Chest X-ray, AP view. Patient: 73 years old, sex F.
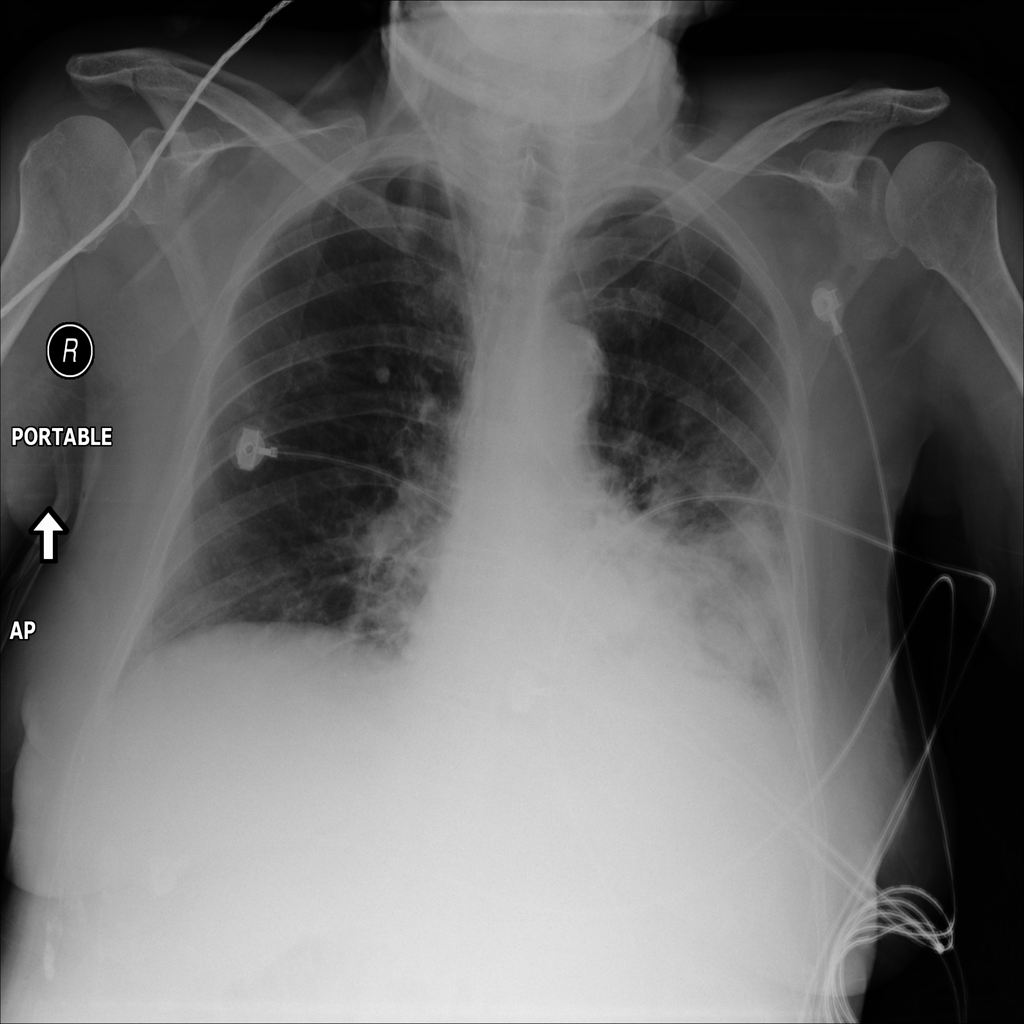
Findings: Atelectasis, Infiltration